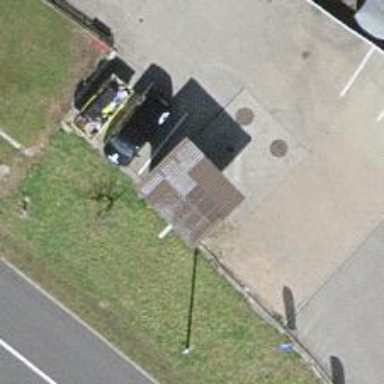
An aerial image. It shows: Fuel station.